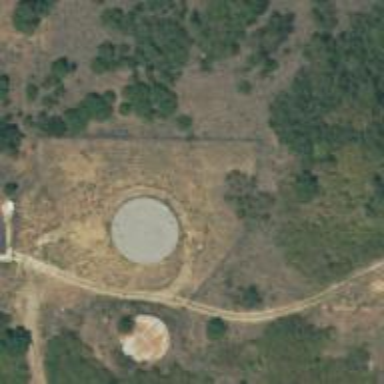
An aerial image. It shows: Water tower that is man-made.